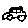
Label: car